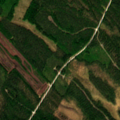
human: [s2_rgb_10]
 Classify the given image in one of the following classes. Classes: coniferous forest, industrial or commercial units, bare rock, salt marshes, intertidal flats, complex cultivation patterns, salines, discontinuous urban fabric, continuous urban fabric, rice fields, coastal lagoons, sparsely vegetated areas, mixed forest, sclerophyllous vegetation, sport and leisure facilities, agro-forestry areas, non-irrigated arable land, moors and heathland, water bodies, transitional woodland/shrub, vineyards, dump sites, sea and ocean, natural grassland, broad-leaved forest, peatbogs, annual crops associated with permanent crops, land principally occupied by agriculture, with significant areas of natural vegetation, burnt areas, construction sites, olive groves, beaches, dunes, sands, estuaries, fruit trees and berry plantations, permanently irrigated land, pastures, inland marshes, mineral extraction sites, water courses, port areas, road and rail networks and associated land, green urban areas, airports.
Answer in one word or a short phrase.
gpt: coniferous forest, mixed forest, transitional woodland/shrub, peatbogs